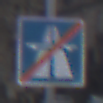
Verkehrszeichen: EndeAutbahn
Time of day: MorningAfternoon
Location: Outdoor (Urban)
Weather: PartlyCloudy
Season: NotSpecified
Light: Natural